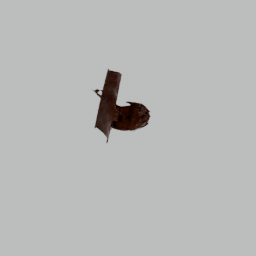
Label: mechanical